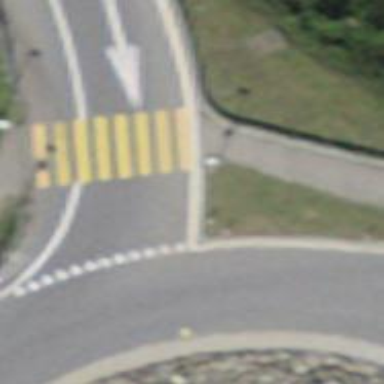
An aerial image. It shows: Road with "give way" sign.